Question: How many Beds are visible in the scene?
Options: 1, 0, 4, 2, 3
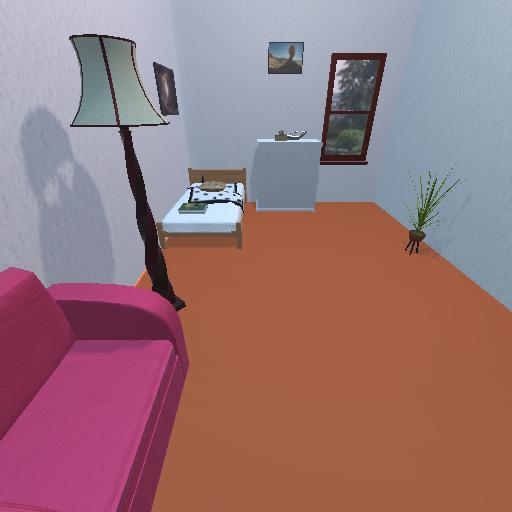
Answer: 1